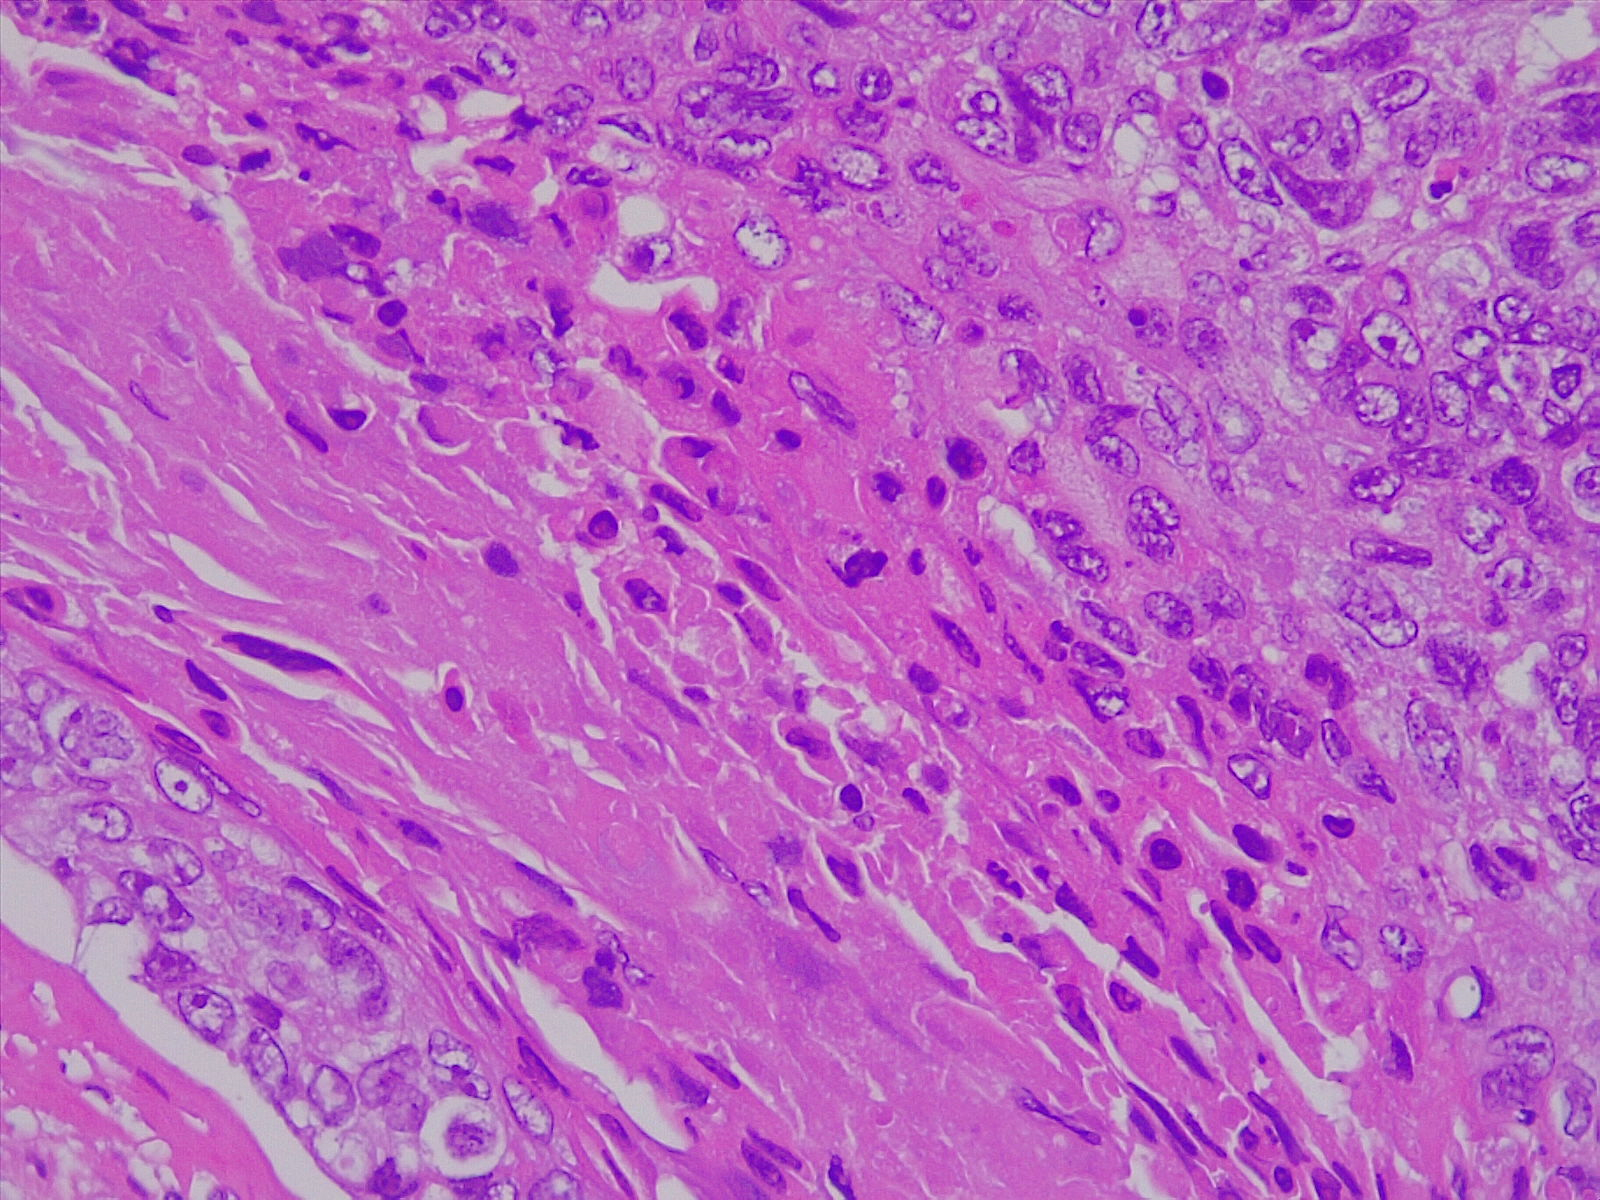
Label: lung squamous cell carcinoma, moderately differentiated